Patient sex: M
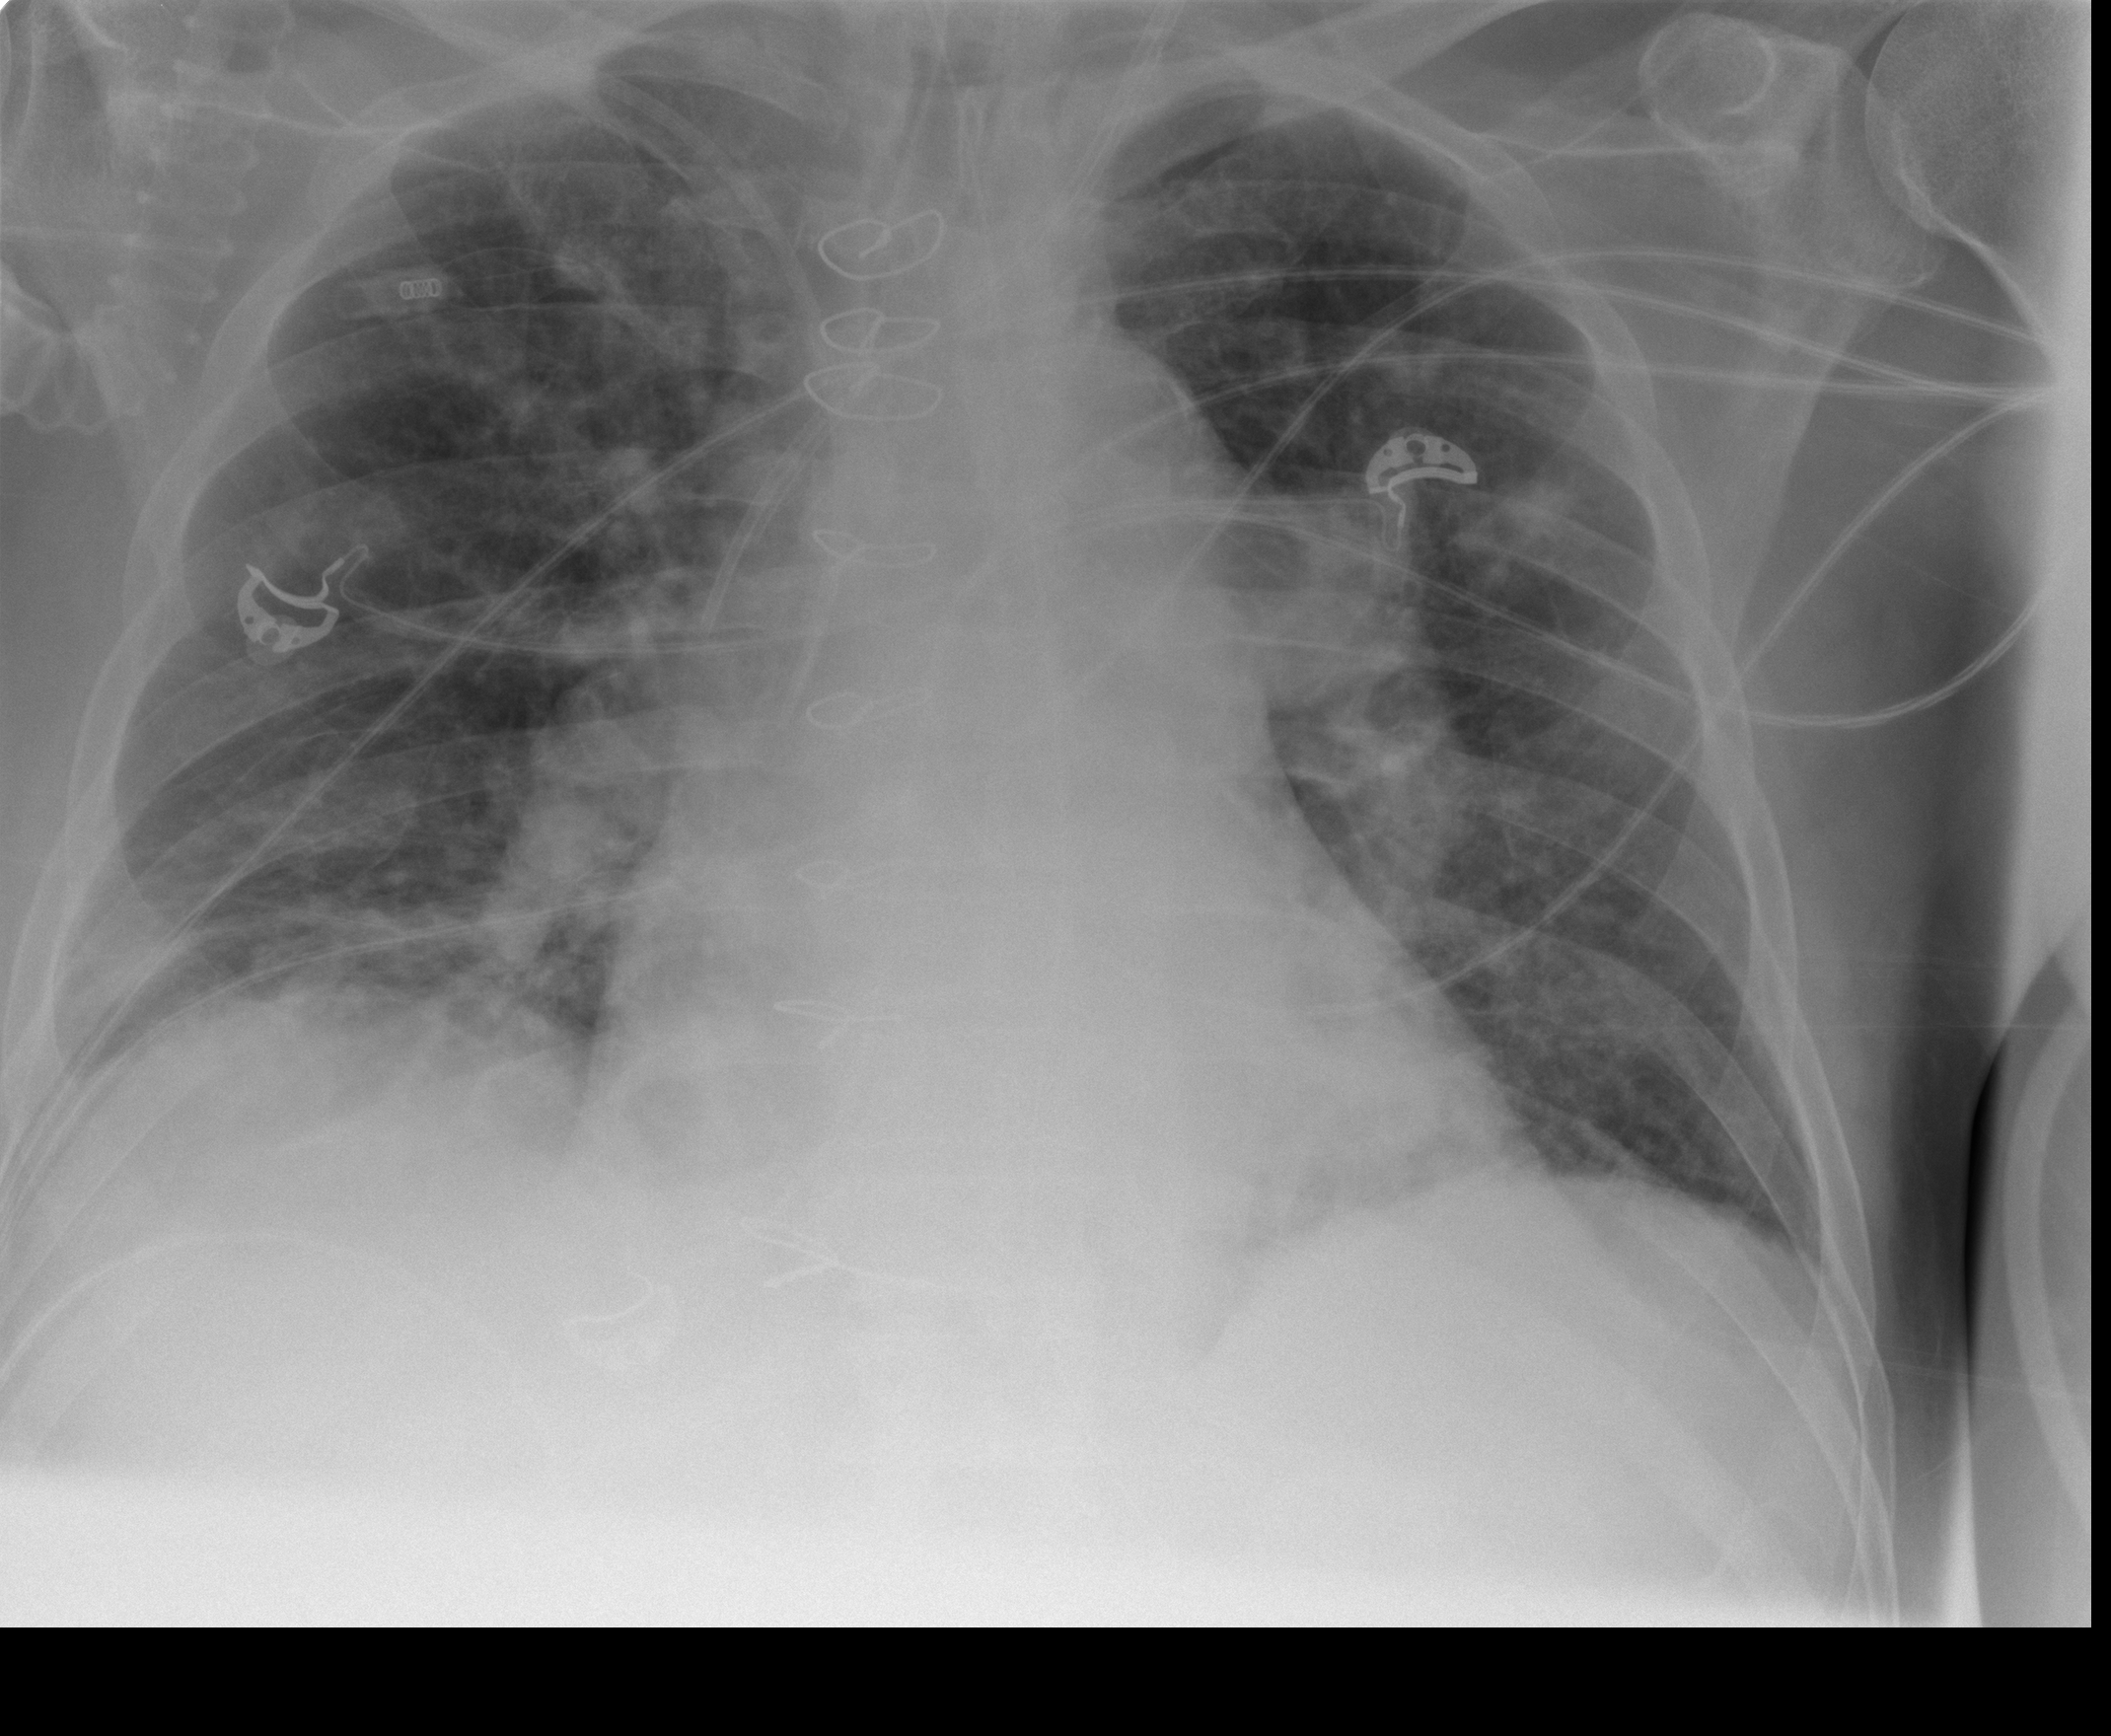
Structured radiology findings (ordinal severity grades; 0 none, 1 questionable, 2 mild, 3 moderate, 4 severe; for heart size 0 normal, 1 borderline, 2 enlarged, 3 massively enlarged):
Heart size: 2
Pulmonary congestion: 2
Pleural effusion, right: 1
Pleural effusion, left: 0
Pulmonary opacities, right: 0
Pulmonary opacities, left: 0
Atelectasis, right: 2
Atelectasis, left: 0